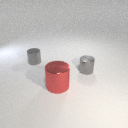
large red metal cylinder to the left of small gray metal cylinder